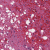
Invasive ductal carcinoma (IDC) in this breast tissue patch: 0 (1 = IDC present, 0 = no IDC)